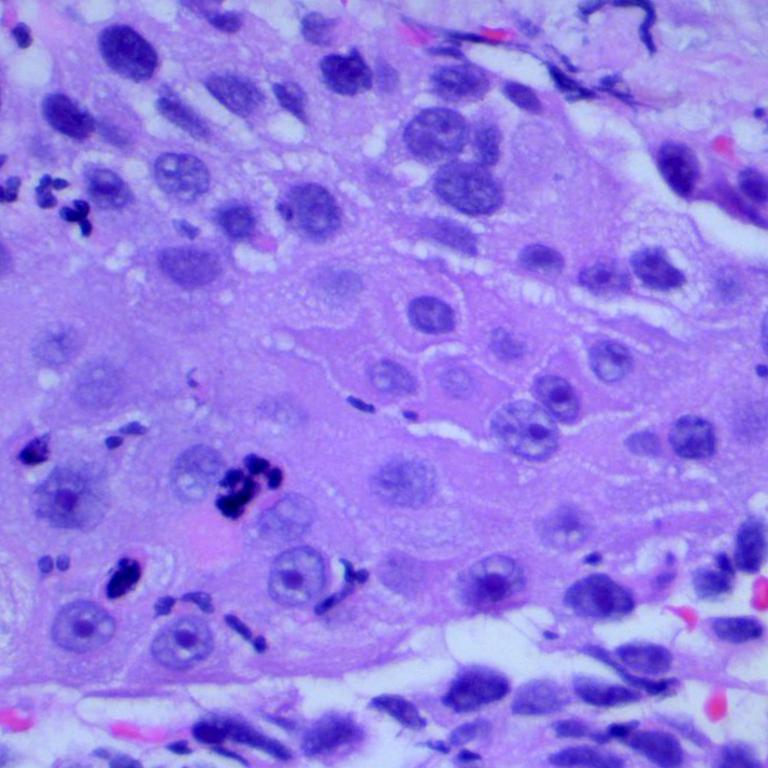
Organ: lung
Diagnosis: squamous carcinomas